A spectrogram of one vibration snapshot from a rotating bearing is shown (time on one axis, frequency on the other). Diagnose the bearing from this image, choosing from: normal, inner_race, outer_race, ball.
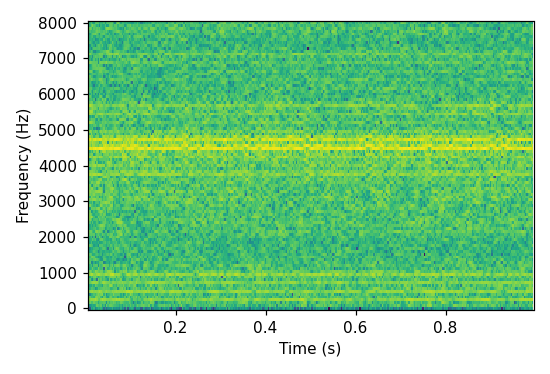
Answer: outer_race